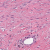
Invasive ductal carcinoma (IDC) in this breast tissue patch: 0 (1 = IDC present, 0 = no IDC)